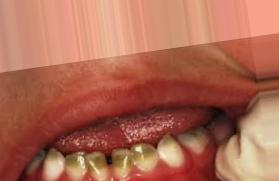
Condition: Tooth Discoloration